Question: How can I create some widget for ubuntu desktop based on HTML5 and JavaScript?

It should look like Webframe screenlet, but as standalone application.
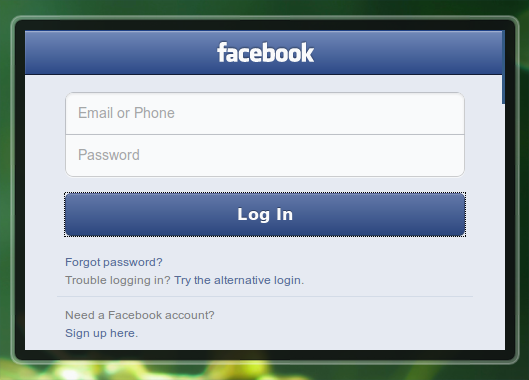
Answer: <URL> allows you to, "Create multi-platform desktop apps with HTML5, CSS3 and JavaScript". It also supports Python, PHP, and Ruby. In addition if you code Java Applets those can work as well as long as Java is installed of course.
You can't get rid of the main window though like your screenshot shows. You may have to code a browser yourself, and have the page show in there.